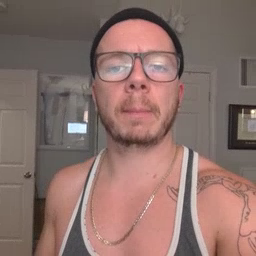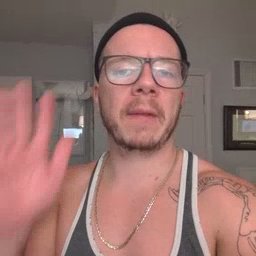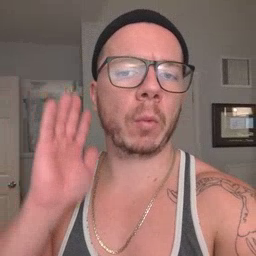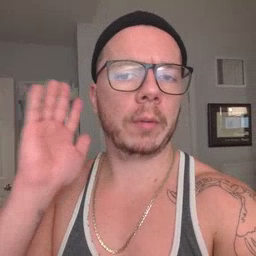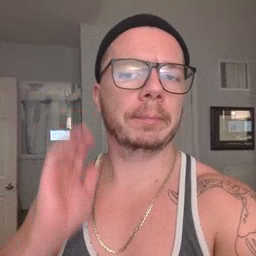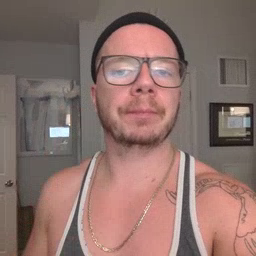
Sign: before